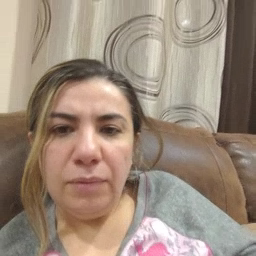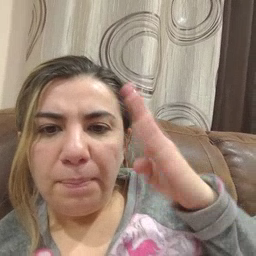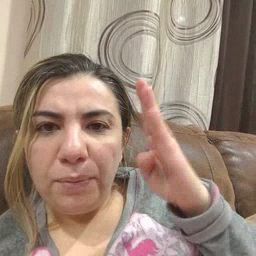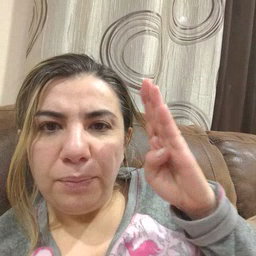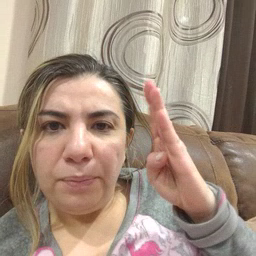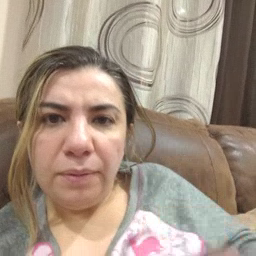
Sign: blue